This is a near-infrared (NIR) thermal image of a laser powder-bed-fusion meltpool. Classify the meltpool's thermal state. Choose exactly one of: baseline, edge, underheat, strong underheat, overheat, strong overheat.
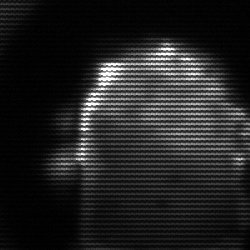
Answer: baseline